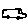
Label: car